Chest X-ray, AP view. Patient: 87 years old, sex M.
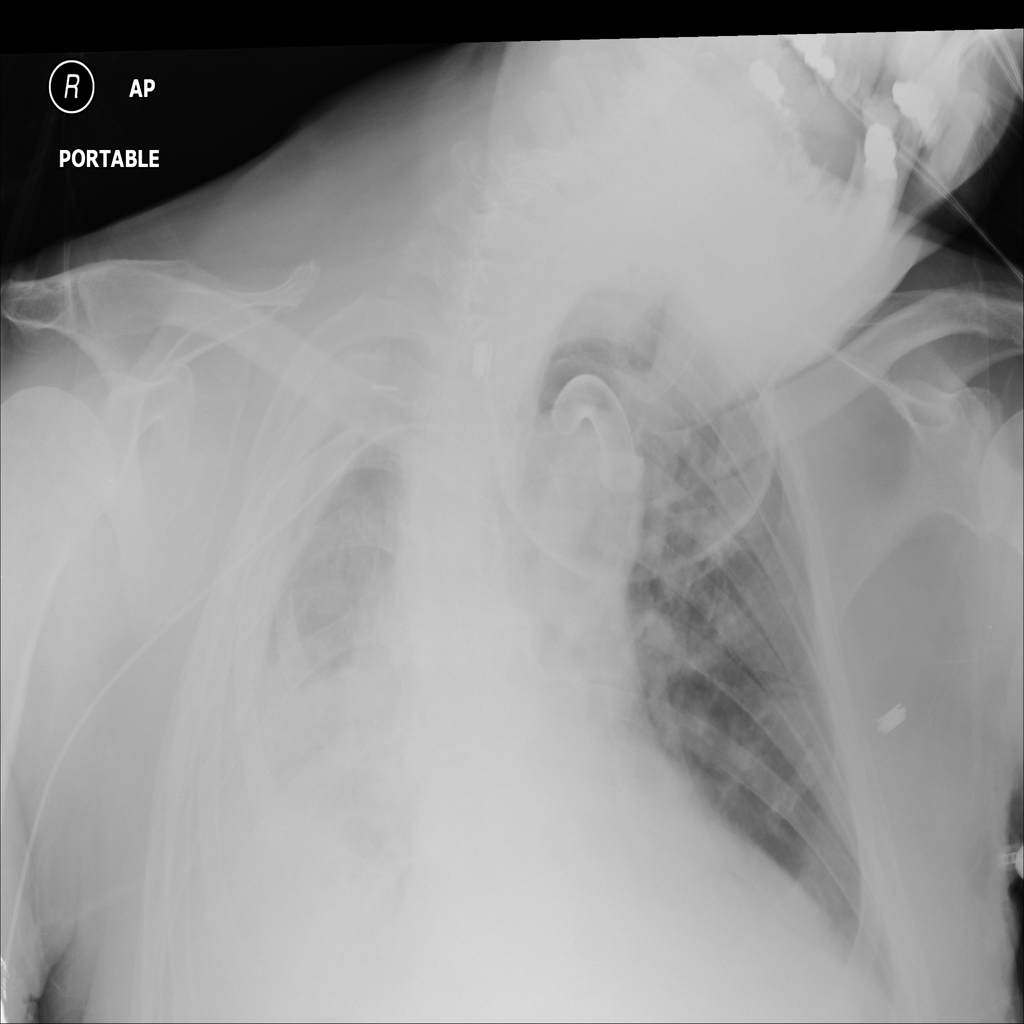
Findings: Atelectasis, Infiltration, Mass, Pleural_Thickening